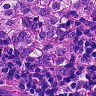
Metastatic tissue present: yes